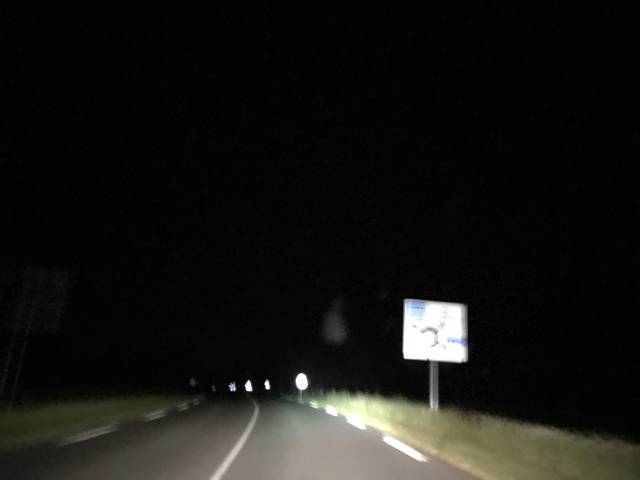
Region: France
Coordinates: 46.076, 3.439